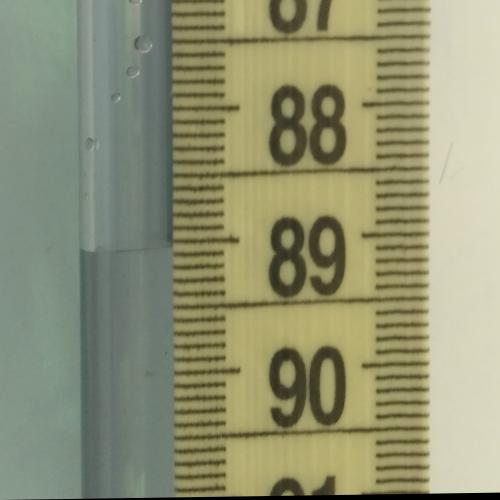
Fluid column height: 89.0 cm